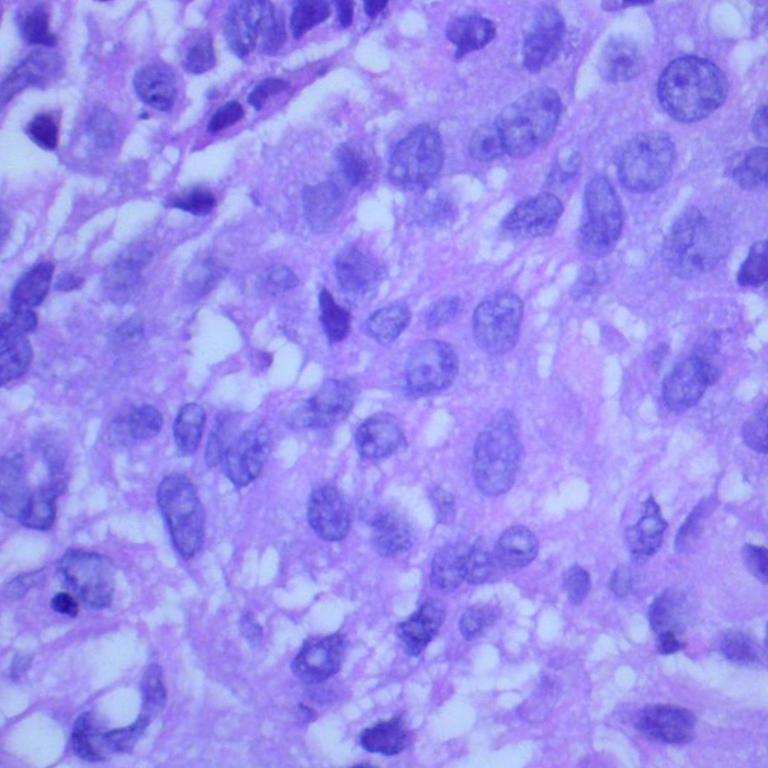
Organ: lung
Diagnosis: squamous carcinomas